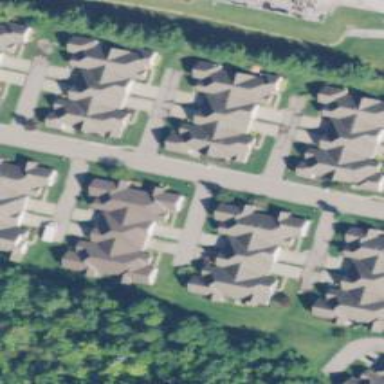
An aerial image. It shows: Shared driveway designated as service road.